Question: I'm working on a vertical menu with separator (CSS-only). To hide these separator on hover I try to use a border + a negative margin (to cancel the border). But on Firefox it create a line break... How can I fix it? Thanks
<URL>

Nota : the hover will be BLACK, red is for tests.
No resolution here : <URL> :(
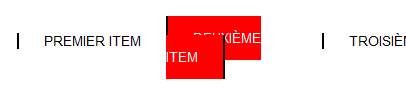
Answer: If you don't want line breaks at all, you can add 'white-space: pre;' to the '#header .nav a' style.
<URL>
Edit: A more elegant solution might be to switch the border directions ('border-left' to 'border-right', 'margin-right' to 'margin-left':
'''
#header .nav a {
border-right: 2px solid #000000;
font-family: 'Cuprum',sans-serif;
font-size: 14px;
padding: 0 25px;
text-transform: uppercase;
}
#header .nav .current-menu-item a, #header .nav a:hover {
background: none repeat scroll 0 0 #FF0000;
border-left: 2px solid #000000;
color: #FFFFFF;
margin-left: -2px;
padding: 14px 25px;
text-decoration: none;
}
'''